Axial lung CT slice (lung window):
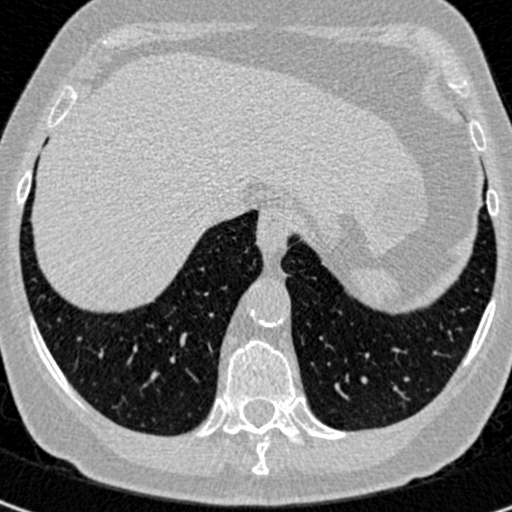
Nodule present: no